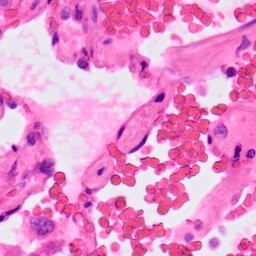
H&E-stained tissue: Lung